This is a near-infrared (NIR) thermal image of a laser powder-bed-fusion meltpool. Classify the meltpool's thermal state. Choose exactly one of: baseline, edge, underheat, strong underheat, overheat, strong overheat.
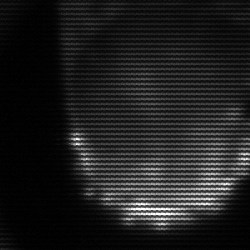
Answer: edge